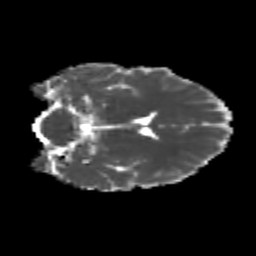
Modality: MD
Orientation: coronal
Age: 19
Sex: female
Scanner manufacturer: siemens
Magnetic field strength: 3 T
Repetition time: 3.5 s
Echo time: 0.104 s